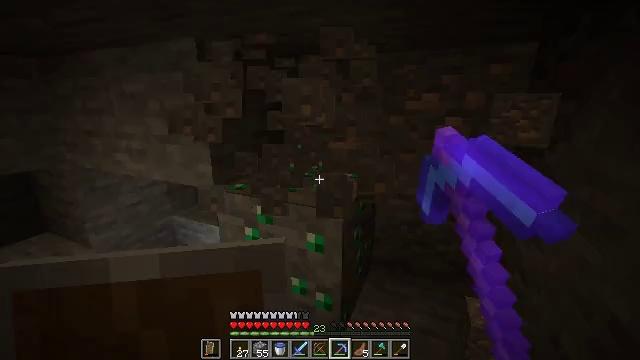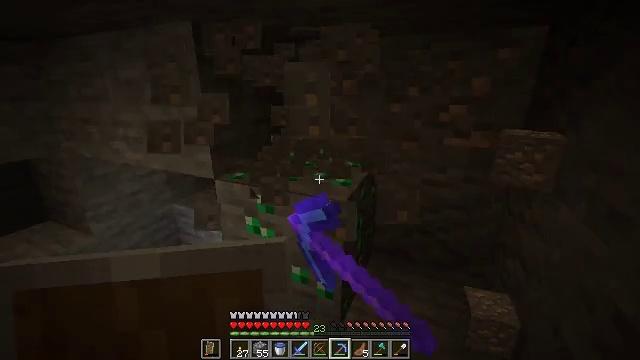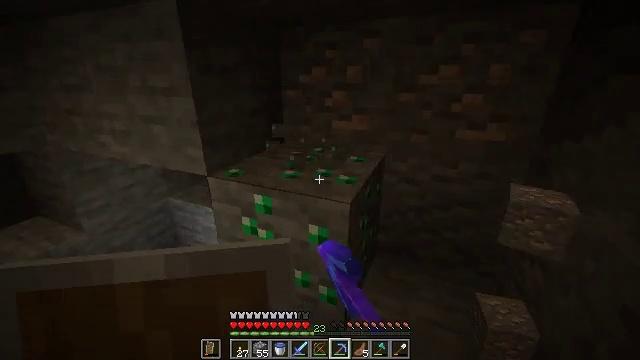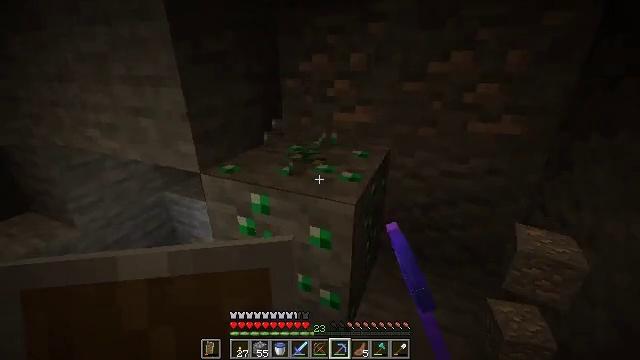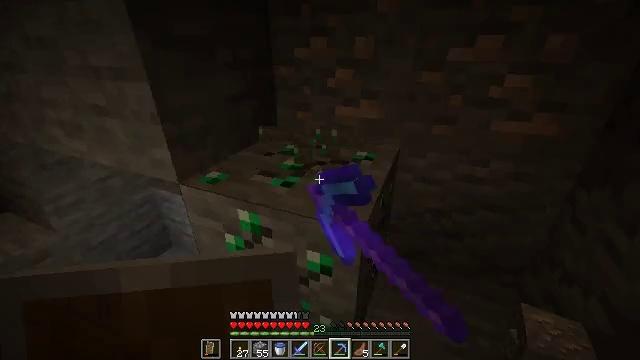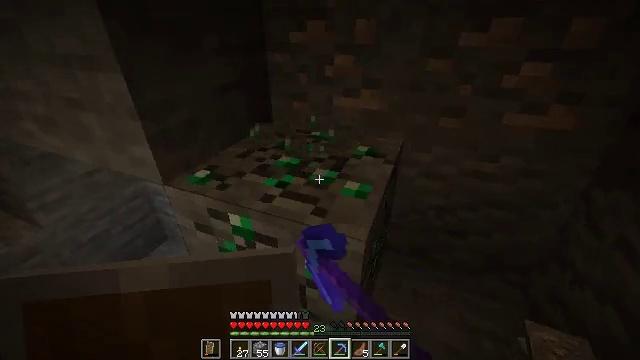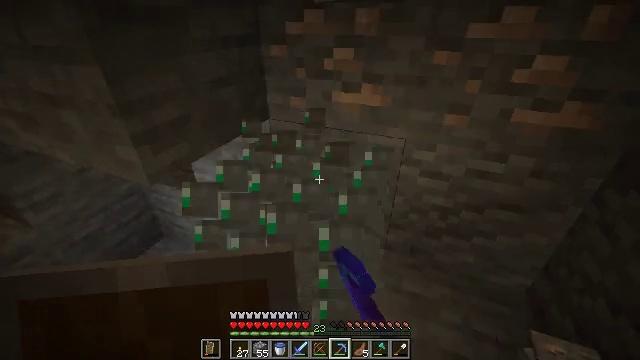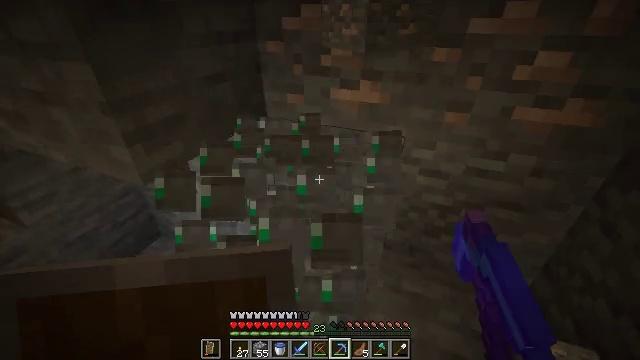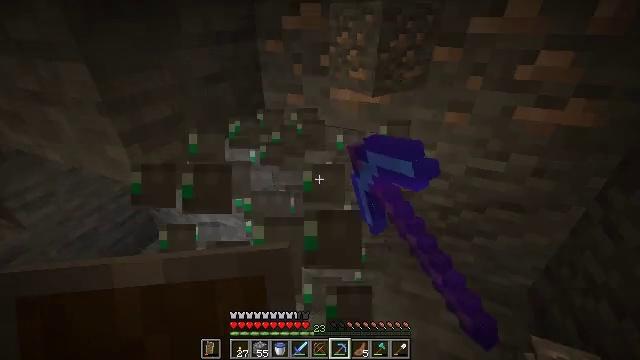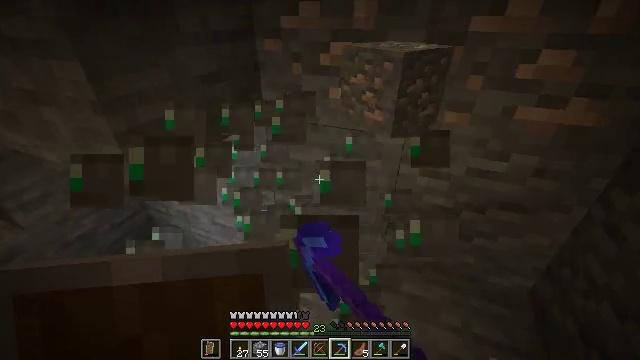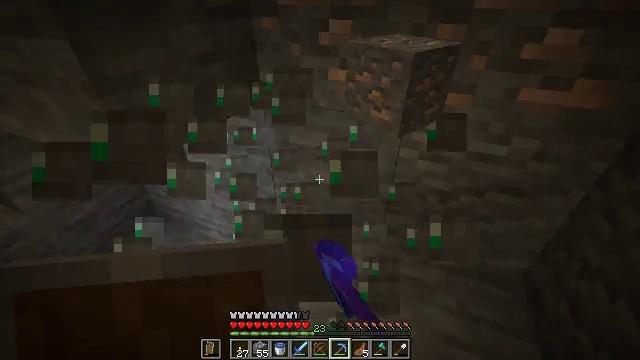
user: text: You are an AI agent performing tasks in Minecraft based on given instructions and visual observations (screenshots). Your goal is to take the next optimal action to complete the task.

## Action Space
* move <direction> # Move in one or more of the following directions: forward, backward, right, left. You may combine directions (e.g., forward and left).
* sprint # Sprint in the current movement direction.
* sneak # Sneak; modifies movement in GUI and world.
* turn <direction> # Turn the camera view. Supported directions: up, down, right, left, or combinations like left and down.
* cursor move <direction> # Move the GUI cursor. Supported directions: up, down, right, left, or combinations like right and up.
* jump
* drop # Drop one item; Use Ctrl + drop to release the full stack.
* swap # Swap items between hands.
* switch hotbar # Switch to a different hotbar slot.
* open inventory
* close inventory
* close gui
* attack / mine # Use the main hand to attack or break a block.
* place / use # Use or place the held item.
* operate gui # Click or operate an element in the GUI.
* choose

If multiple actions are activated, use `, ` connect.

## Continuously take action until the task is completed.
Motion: motion action
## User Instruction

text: Harvest emerald ore in the Extreme Hills biome.
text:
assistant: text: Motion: move forward, turn down, attack / mine
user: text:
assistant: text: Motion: move forward, turn down, attack / mine
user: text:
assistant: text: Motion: move forward, turn down, attack / mine
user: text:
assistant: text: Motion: move forward, turn down, attack / mine
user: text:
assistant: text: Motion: turn down, attack / mine
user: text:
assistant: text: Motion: turn down, attack / mine
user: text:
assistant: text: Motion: attack / mine
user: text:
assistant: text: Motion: attack / mine
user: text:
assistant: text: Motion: attack / mine
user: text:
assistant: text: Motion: turn down, attack / mine
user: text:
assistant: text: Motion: attack / mine